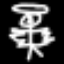
Label: angel